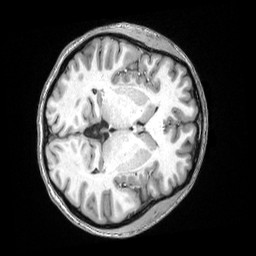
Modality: T1w
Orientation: axial
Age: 22
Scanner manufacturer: siemens
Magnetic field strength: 3 T
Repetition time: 2.5 s
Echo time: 0.00343 s